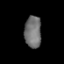
Tissue: prostate
Cell type: Epithelial cells
Senescence score: 0.3318
Nuclear area (px): 528
Mean DAPI intensity: 111.888